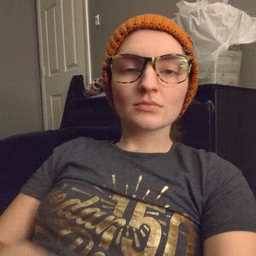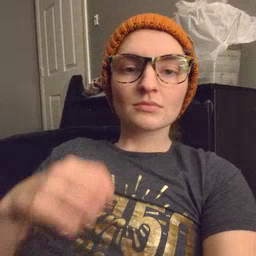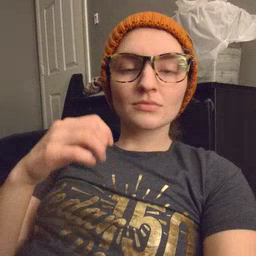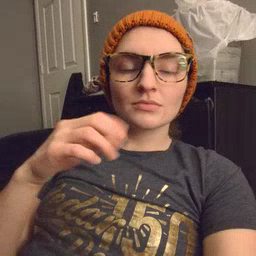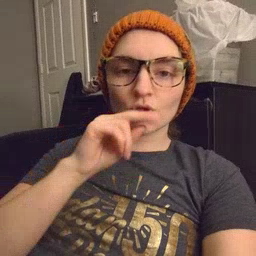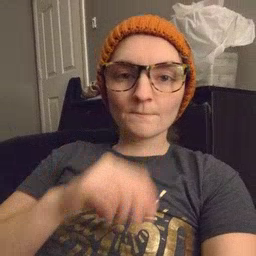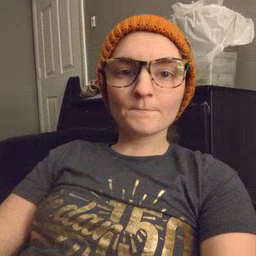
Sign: goose